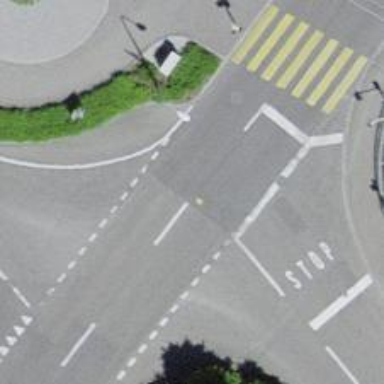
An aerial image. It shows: Road with traffic signals.